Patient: sex F, age 34
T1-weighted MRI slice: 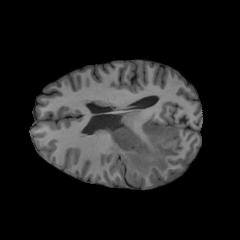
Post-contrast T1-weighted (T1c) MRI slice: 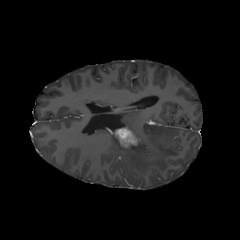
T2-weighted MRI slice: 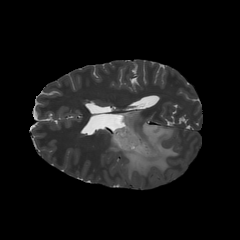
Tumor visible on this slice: yes
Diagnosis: Astrocytoma, IDH-mutant
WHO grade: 3